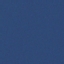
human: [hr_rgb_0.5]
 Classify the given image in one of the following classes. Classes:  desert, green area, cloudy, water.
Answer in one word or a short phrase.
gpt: water